Question: I'm unable to import pipeline function of transformers class as my jupyter kernel keeps dying. Tried on transformers-4.15.0 and 4.16.2. Anyone faced this issue?
I tried importing the class in a new notebook as you can see in the image and it keeps killing the kernel.

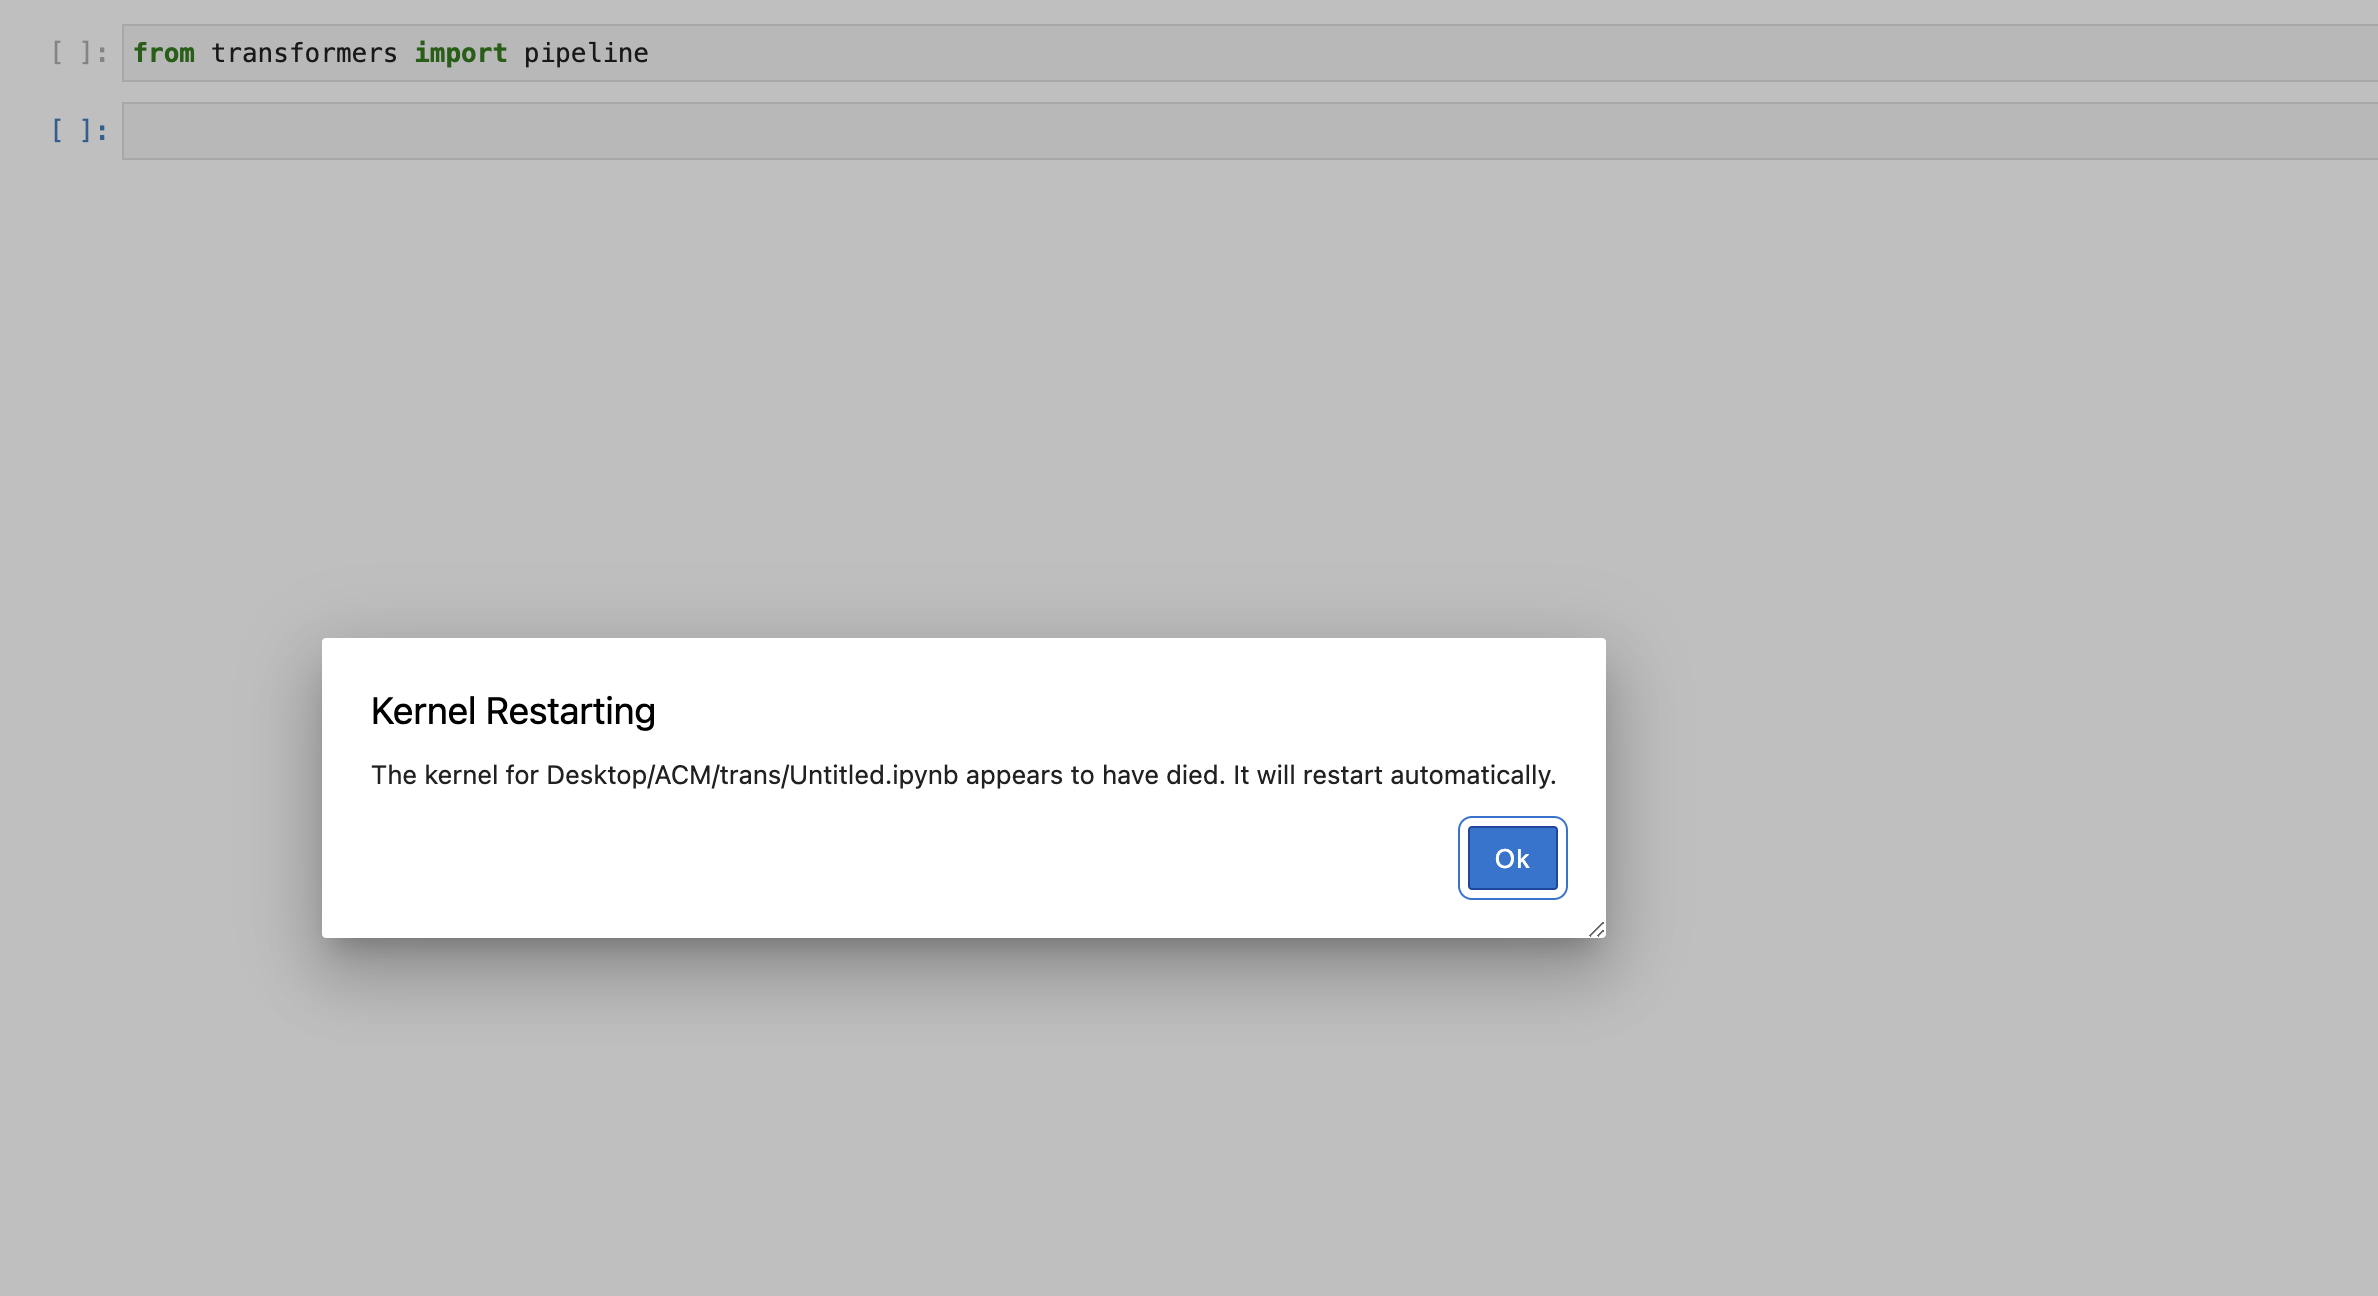
Answer: It works fine for me.
<URL>
You could try creating a fresh conda environment and reinstalling the app.
You could also try using jupyterlab instead of jupyter-notebook.
Are you on Mac OS? I couldn't get it to run at first using 'conda install transformers' my jupyterlab kept hanging as well.
Then I did this, 'conda install -c huggingface transformers' and here is the result.
<URL>
It works fine for me on linux and Mac now.